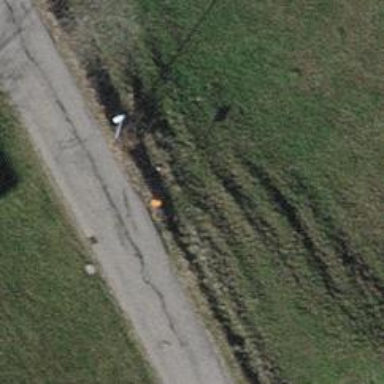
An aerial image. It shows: Pipeline marker.